Field crop: maize
Growth stage: 2
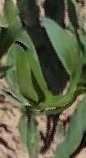
Species: maize